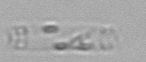
Label: Cerataulina_pelagica